Question: I was following <URL> to create a static library and use it in other projects located in the same solution. It works fine with static functions; However, when I try to create a constructor, it gives me 'error LNK2019: unresolved symbol' and 'error LNK1120'. Am I not allow to create a constructor in static library??
Loogger.h
'''
namespace logger
{
class Logger
{
public:
Logger(int i);
~Logger();
}
}
'''
Logger.cpp
'''
namespace logger
{
Logger::Logger(int i)
{
clog << "In the constructor" << i << endl;
}
}
'''
Main.cpp: (in a separate project)
'''
int main(void)
{
Logger log(3);
return 0;
}
'''
Error:

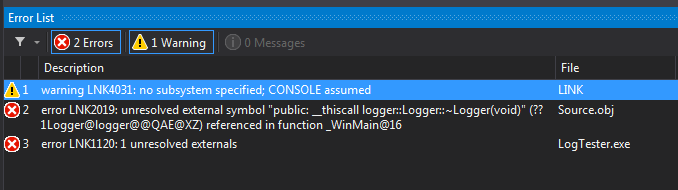
Answer: You missed to define a destructor function for your 'Logger' class:
'''
Logger::~Logger()
{
}
'''
Either omit the declaration for it (the compiler creates a default version), or do as shown above.